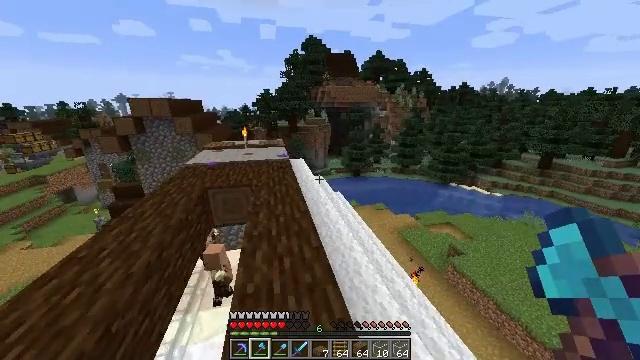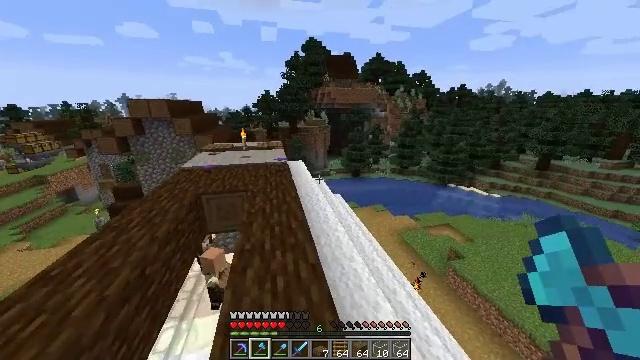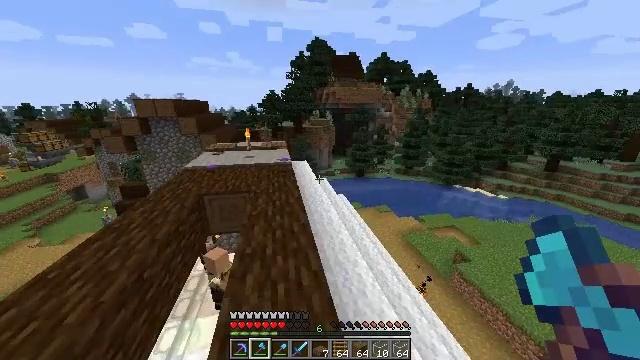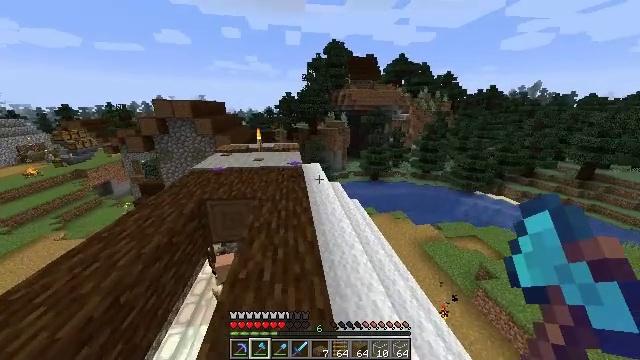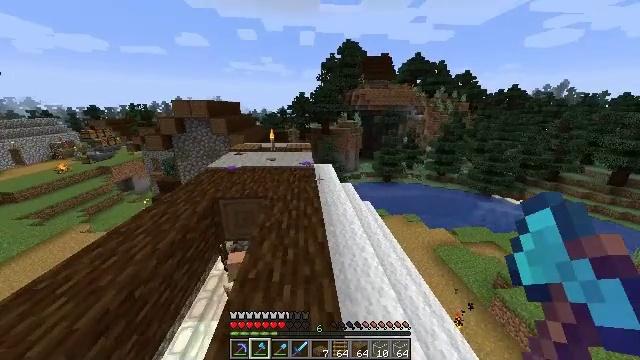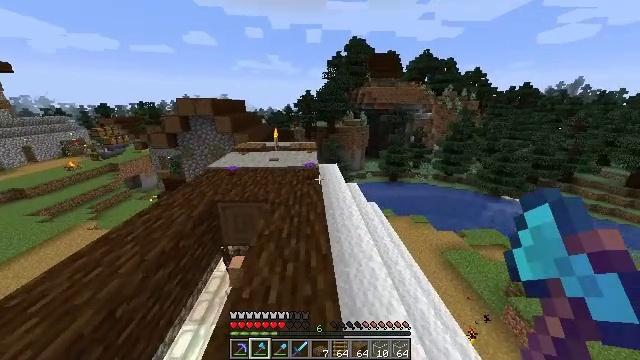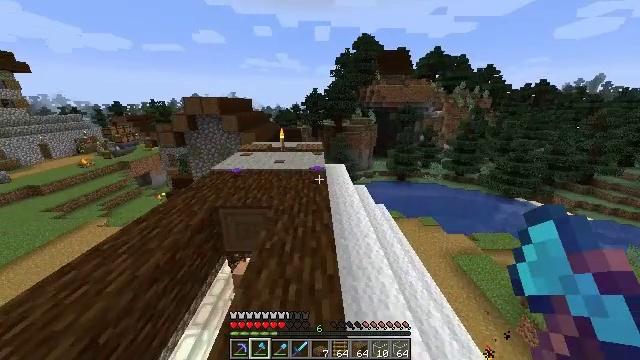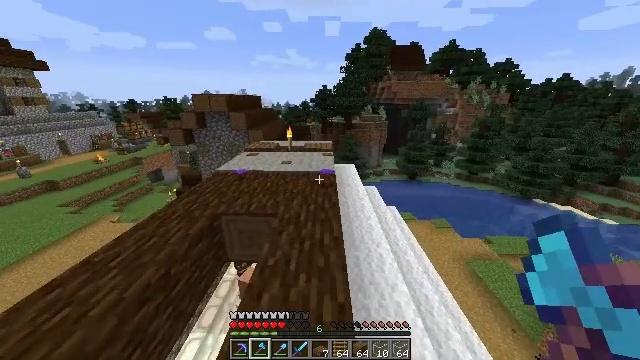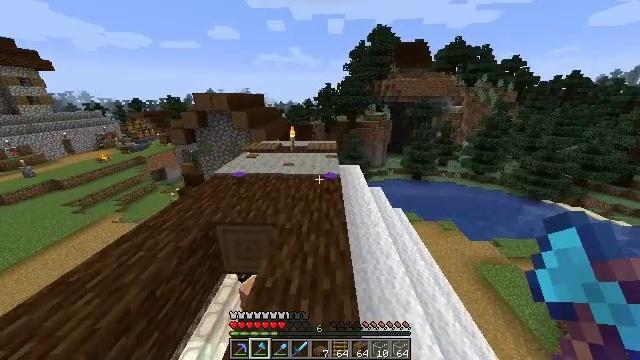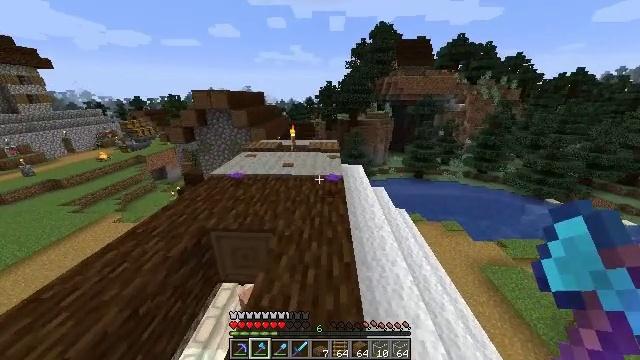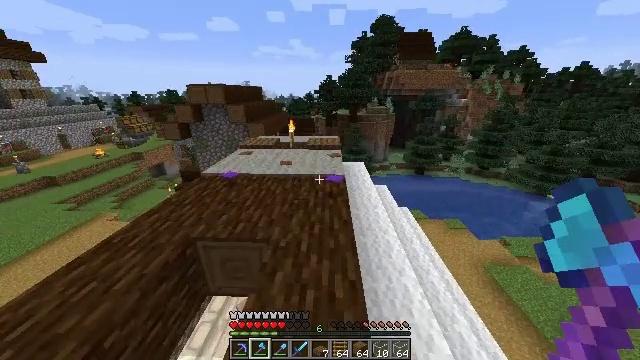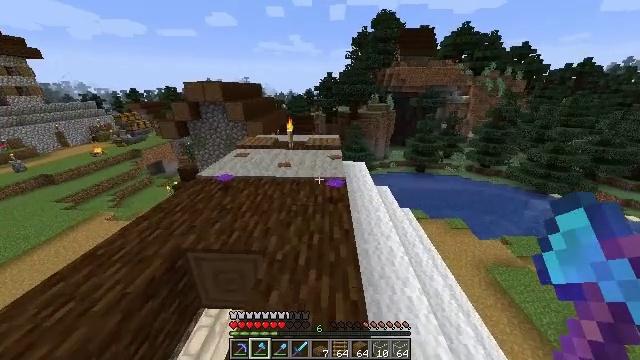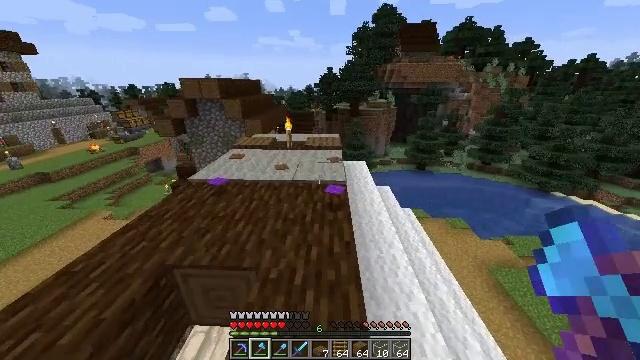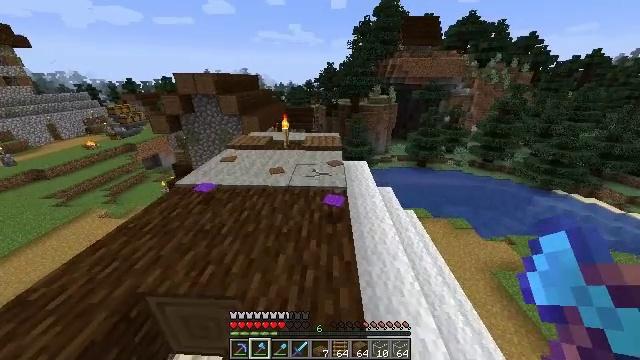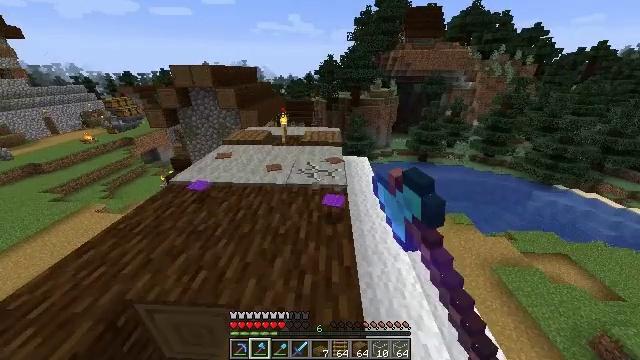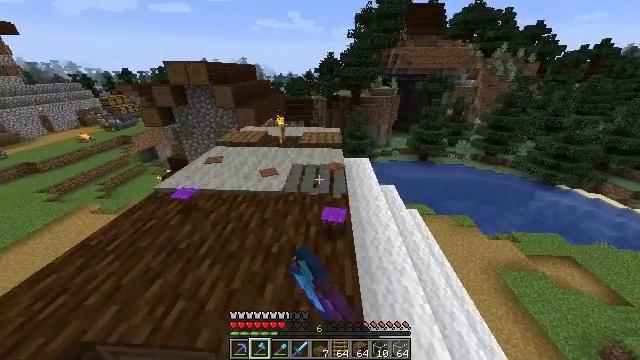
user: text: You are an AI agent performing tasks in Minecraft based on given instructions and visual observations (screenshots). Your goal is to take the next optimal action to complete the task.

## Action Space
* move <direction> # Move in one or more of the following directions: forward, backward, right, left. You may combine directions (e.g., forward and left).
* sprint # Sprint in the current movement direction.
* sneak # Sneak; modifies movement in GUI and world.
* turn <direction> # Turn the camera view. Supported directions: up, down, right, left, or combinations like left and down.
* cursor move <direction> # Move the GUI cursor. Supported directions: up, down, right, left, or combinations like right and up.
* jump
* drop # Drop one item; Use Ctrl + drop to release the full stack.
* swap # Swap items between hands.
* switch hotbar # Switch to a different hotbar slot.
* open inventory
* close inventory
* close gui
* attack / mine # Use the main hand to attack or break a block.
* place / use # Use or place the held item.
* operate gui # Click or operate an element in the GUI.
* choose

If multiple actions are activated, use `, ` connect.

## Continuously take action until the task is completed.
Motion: motion action
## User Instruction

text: Pick up the light gray carpet.
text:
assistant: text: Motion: move forward
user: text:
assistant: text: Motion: move forward, sprint, turn left
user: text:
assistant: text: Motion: move forward, sprint, turn left
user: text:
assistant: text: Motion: move forward, sprint, turn left
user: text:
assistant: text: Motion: move forward, sprint, turn left
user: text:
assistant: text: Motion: move forward, turn left
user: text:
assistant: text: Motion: move forward, turn left
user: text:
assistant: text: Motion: move forward, sprint
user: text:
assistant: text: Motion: move forward, sprint
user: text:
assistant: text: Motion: move forward, turn down
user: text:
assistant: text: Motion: move forward
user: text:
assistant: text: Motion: move forward
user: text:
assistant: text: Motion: move forward, turn down, attack / mine
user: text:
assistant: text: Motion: move forward, turn down, attack / mine
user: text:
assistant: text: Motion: attack / mine
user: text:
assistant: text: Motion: attack / mine
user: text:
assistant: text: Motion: attack / mine
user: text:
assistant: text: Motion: attack / mine
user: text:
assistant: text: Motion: attack / mine
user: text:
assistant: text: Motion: turn left, attack / mine
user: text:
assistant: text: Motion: turn left, attack / mine
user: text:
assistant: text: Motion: turn left and up, attack / mine
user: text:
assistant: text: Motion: move forward, turn left, attack / mine
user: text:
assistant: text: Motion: move forward, attack / mine
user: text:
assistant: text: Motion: move forward, attack / mine
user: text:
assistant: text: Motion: move forward, attack / mine
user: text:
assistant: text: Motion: turn left, attack / mine
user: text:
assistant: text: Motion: turn left, attack / mine
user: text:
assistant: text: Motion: turn left, attack / mine
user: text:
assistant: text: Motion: attack / mine